Field crop: maize
Growth stage: 2
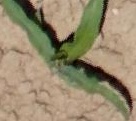
Species: maize